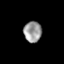
Tissue: skin
Cell type: Epithelial cells
Senescence score: 0.2854
Nuclear area (px): 367
Mean DAPI intensity: 152.64